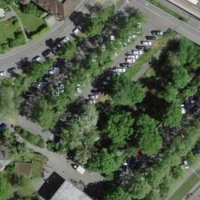
EUNIS habitat code: 53
Species observed at this site:
Orchesella cincta
Pterocarya fraxinifolia
Symphoricarpos albus
Dactylis glomerata
Allacma fusca
Entomobrya nivalis
Gallinula chloropus
Castanea sativa
Portulaca oleracea
Filipendula ulmaria
Omphalodes verna
Prunus padus
Ciconia ciconia